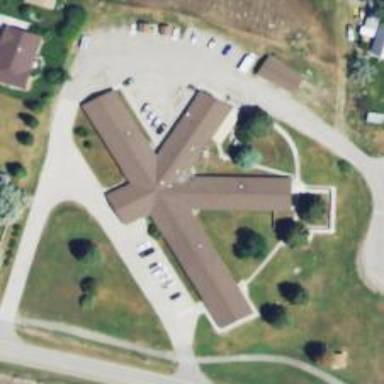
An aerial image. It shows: Nursing home.